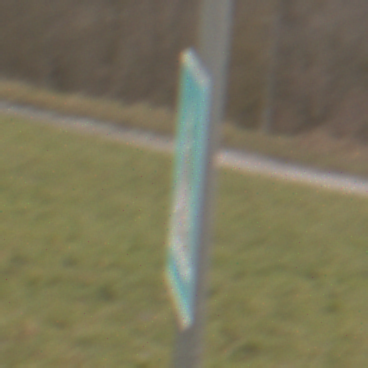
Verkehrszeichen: FussgaengerueberwegLinks
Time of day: Midday
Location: Outdoor (Nature)
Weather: Overcast
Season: NotSpecified
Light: Natural